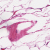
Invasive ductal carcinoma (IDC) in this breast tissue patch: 0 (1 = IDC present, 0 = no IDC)